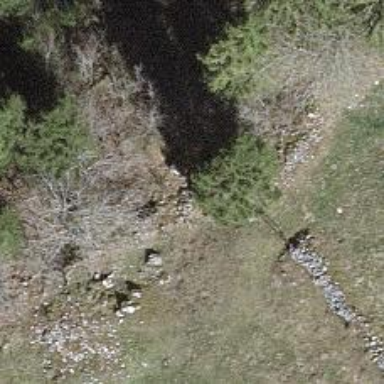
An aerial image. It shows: Wall made of dry stone.